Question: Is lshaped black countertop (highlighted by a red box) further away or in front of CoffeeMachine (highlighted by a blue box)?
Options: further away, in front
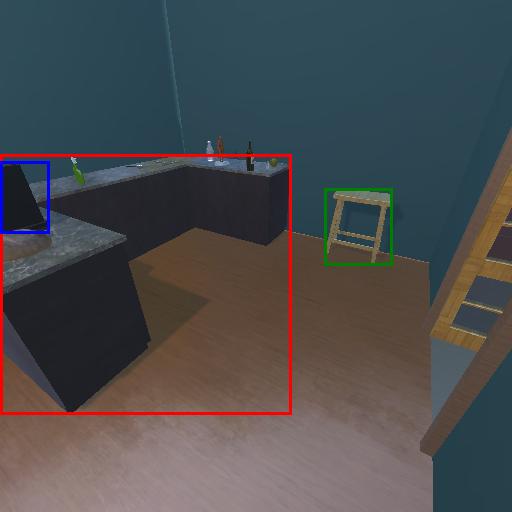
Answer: further away